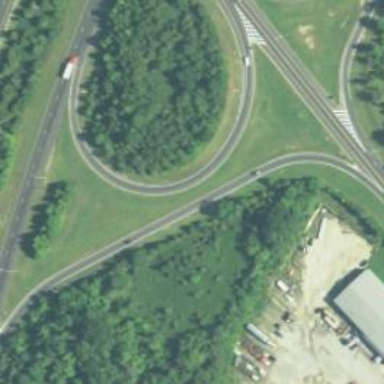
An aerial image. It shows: Cloverleaf junction on motorway link.